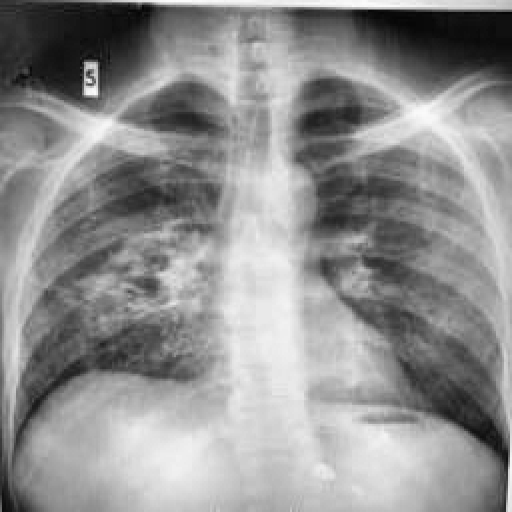
Finding: TUBERCULOSIS